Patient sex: F
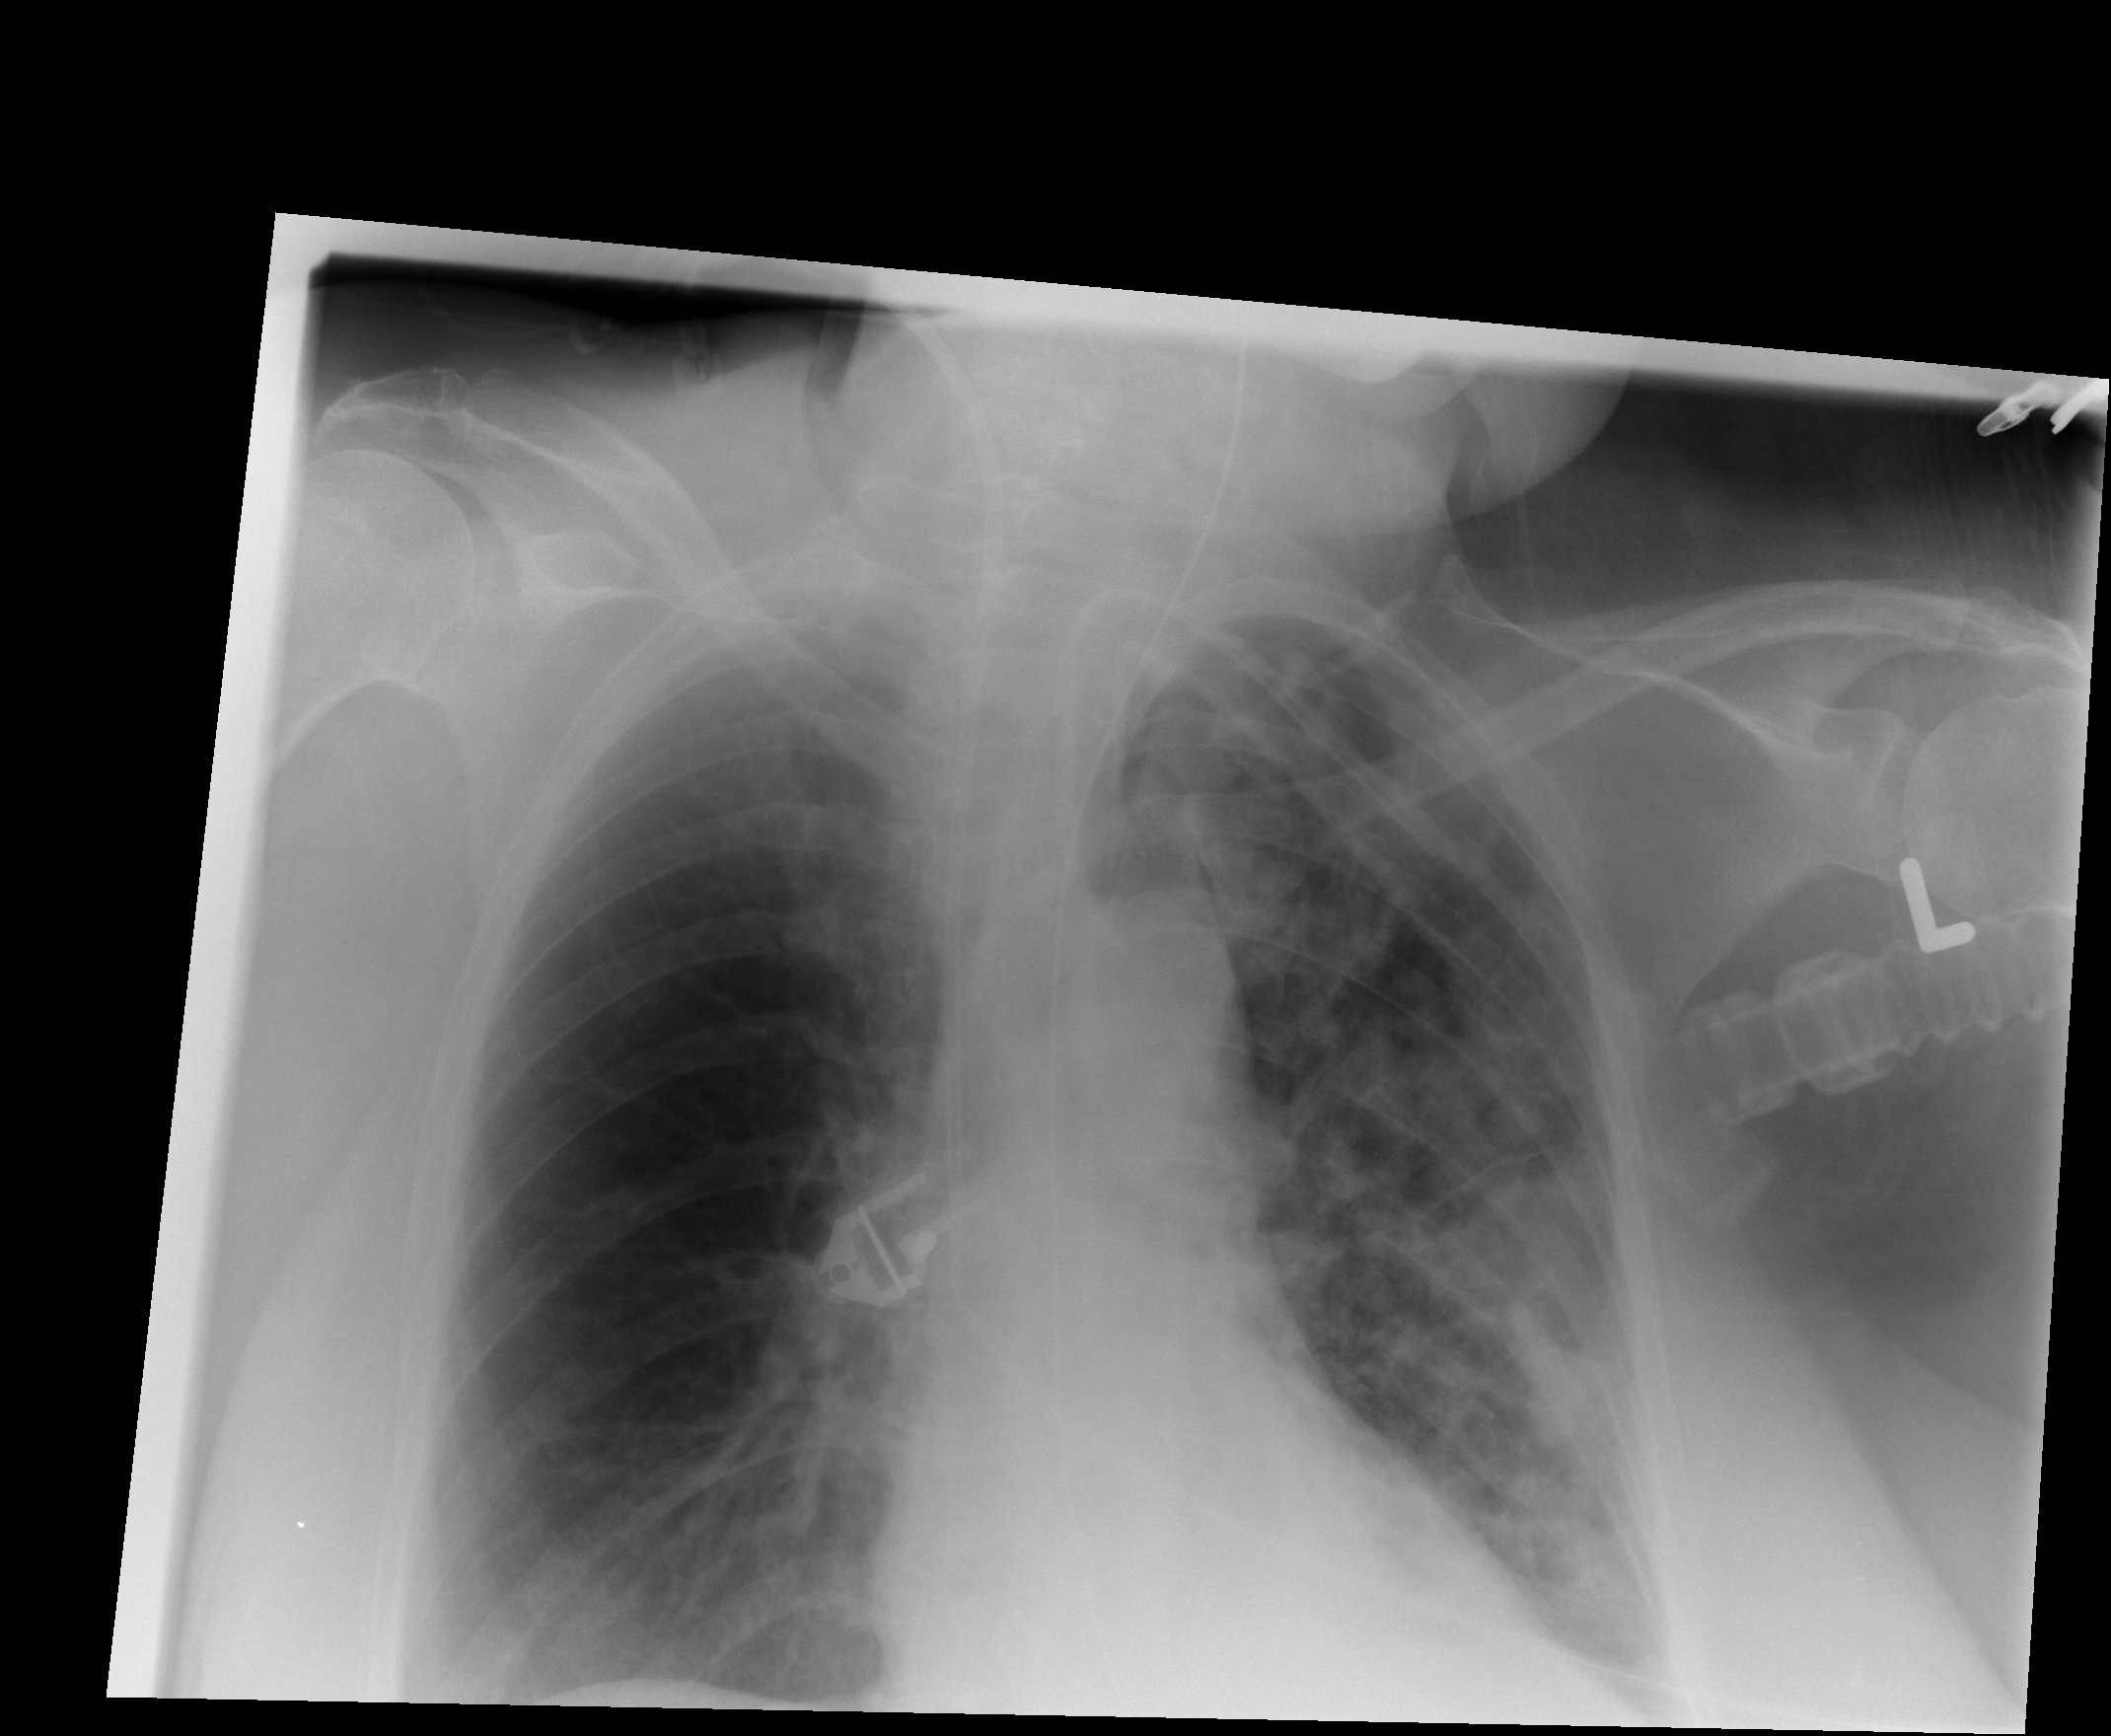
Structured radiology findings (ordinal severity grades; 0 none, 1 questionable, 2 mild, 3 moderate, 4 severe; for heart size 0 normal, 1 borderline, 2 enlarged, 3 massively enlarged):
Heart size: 0
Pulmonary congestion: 1
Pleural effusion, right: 1
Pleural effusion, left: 1
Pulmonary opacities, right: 0
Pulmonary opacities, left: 3
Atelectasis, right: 0
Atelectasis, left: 2